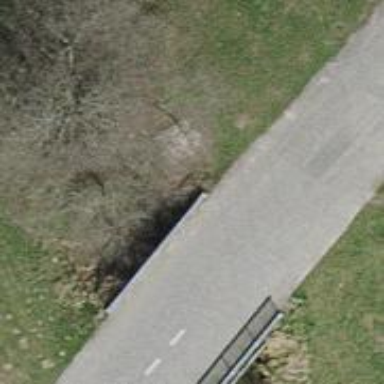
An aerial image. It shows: Unclassified road with bridge.